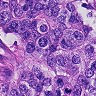
Metastatic tissue present: yes